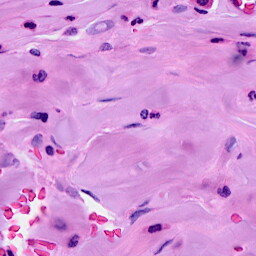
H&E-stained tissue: Breast